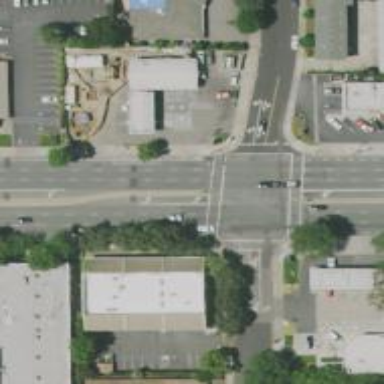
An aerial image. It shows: Solid stop line on the road marking.